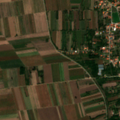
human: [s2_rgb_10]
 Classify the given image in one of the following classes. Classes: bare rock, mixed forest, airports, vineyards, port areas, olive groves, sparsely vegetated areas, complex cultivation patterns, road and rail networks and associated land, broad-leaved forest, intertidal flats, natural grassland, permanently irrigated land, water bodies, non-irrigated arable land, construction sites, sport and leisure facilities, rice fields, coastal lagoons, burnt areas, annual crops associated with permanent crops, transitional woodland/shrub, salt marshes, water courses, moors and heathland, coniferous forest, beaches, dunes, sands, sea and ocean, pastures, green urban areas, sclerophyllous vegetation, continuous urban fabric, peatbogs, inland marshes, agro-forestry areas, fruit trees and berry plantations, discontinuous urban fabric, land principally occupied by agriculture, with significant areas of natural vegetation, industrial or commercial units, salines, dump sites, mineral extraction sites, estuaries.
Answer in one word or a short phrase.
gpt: discontinuous urban fabric, non-irrigated arable land, complex cultivation patterns, land principally occupied by agriculture, with significant areas of natural vegetation